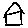
Label: house